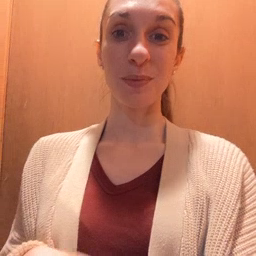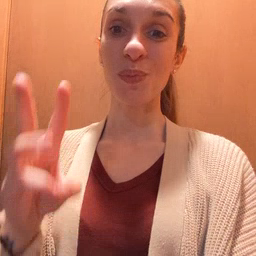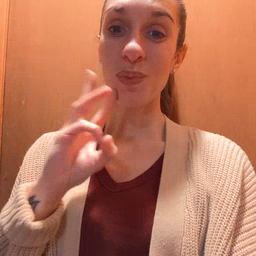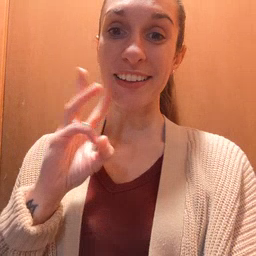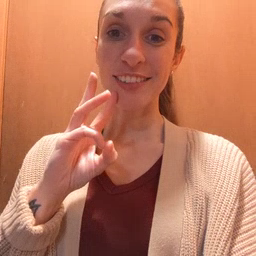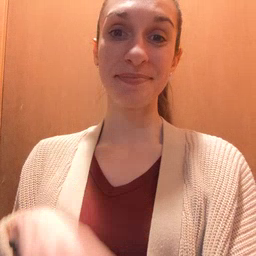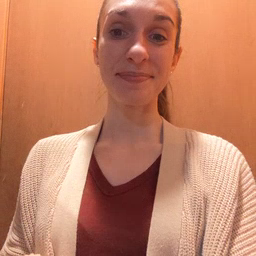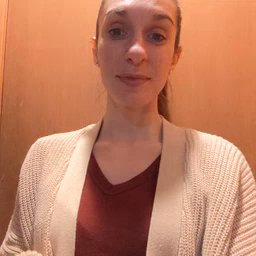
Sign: water